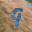
Label: 9